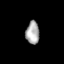
Tissue: lung
Cell type: Myeloid cells
Senescence score: 0.1792
Nuclear area (px): 301
Mean DAPI intensity: 169.196